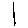
Label: line